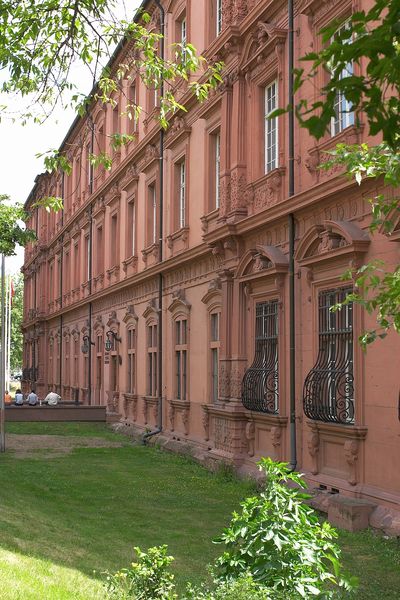
Titel: Kurfürstliches Schloss in Mainz
Künstler: Freiherr von Ritter zu Grünstein
Standort: Mainz (EU - D - RP)
Schlagwörter: baum, himmel, bäume, grün, menschen, sitzen, fenster, hintergrund, lampen, laternen, tür, vordergrund, gebäude, gras, haus, park, rasen, rot, wiese, leute, ornament, architektur, barock, stein, gitter, sitzend, klassizismus, personen, front, schräg, garten, farbig, ansicht, fassade, giebel, mauer, pause, besucher, rundbogen, verzierung, flucht, foto, fotografie, photographie, bögen, außen, stockwerk, regenrinne, hinten, seite, kunst, photo, fries, portal, sims, gesims, skulpturen, fenstergitter, sandstein, fluchtpunkt, museum, klassik, akademie, etage, ädikula, vorne, menschne, universität, fotot, gesprengter giebel, universtiät, flängstaufnahme, sandsteinmauer, kalssik, campusgebäude